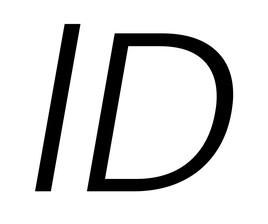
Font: Poppins-LightItalic